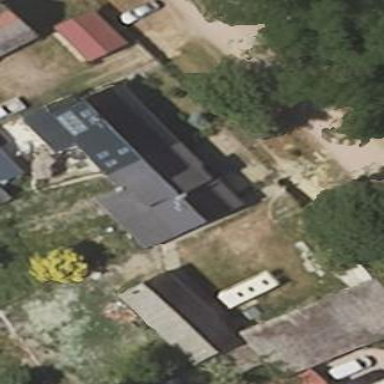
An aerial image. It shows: Semi-detached house.